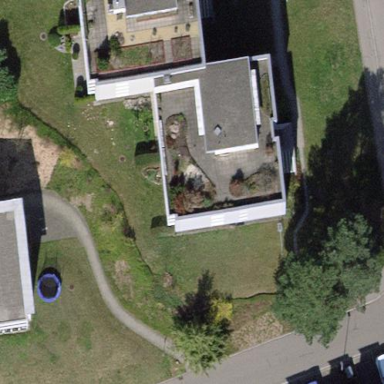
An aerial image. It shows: Flat-roofed apartment building.